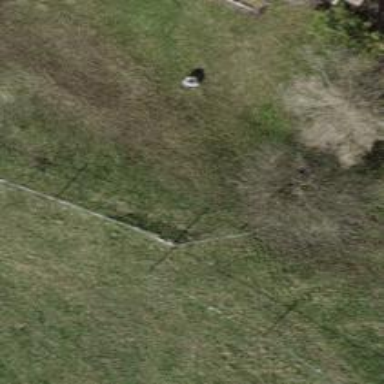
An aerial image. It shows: Fence.